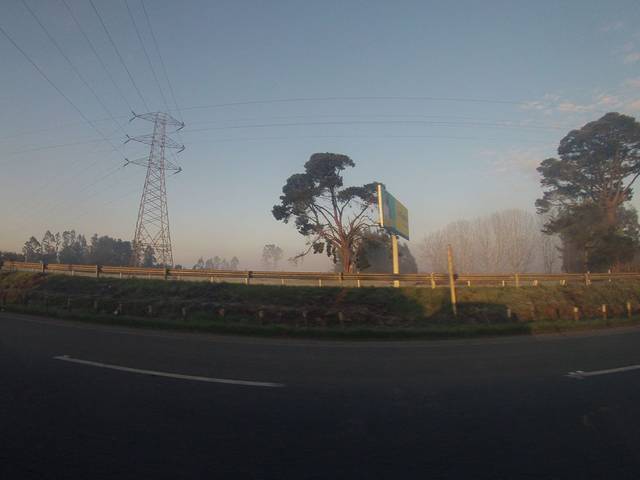
Region: Chile
Coordinates: -38.836, -72.622